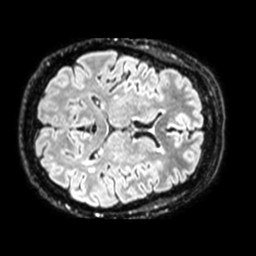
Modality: FLAIR
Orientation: axial
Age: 71
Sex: female
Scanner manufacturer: philips
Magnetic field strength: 1.5 T
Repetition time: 4.8 s
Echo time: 0.3363 s